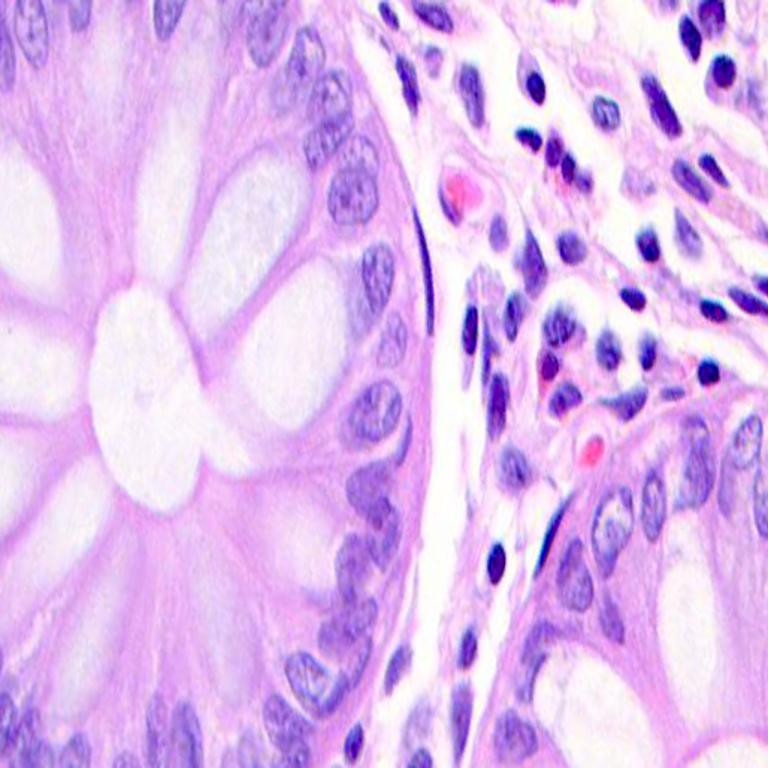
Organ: colon
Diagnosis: benign